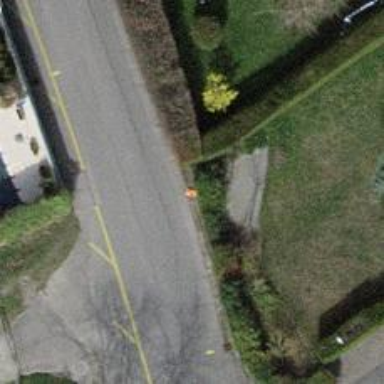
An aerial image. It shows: Aerial marker colored orange.